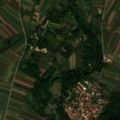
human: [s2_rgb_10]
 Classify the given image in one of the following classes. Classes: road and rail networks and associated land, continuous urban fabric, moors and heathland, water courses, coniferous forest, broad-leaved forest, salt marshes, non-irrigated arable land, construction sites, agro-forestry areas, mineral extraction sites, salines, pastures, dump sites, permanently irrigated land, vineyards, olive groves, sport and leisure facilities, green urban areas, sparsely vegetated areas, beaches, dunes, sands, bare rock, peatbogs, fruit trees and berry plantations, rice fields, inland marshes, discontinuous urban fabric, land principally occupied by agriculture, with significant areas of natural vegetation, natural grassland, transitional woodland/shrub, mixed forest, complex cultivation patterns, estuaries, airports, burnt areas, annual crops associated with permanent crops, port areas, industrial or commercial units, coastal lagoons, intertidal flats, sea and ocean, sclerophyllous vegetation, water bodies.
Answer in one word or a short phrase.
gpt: discontinuous urban fabric, non-irrigated arable land, complex cultivation patterns, land principally occupied by agriculture, with significant areas of natural vegetation, transitional woodland/shrub